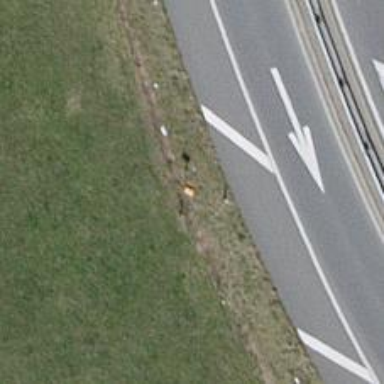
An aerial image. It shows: Pole with roof-covered pipeline marker.